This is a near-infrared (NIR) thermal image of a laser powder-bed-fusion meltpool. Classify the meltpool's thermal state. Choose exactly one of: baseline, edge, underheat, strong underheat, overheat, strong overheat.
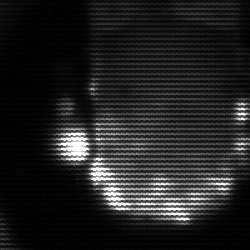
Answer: baseline